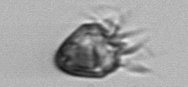
Label: Ciliophora